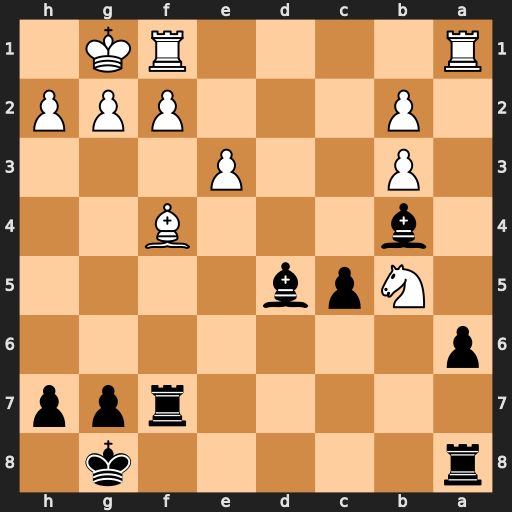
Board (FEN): r5k1/5rpp/p7/1Npb4/1b3B2/1P2P3/1P3PPP/R4RK1
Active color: b
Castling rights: -
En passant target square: -
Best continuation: axb5 Rxa8+ Bxa8